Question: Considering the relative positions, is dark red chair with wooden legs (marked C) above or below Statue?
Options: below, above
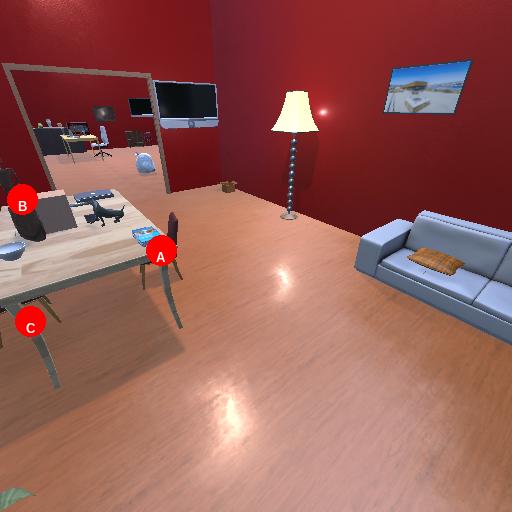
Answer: below